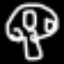
Label: mushroom